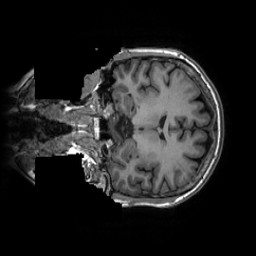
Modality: T1w
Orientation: coronal
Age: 60
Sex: female
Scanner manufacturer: ge
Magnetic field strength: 3 T
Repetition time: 0.007348 s
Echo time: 0.003036 s